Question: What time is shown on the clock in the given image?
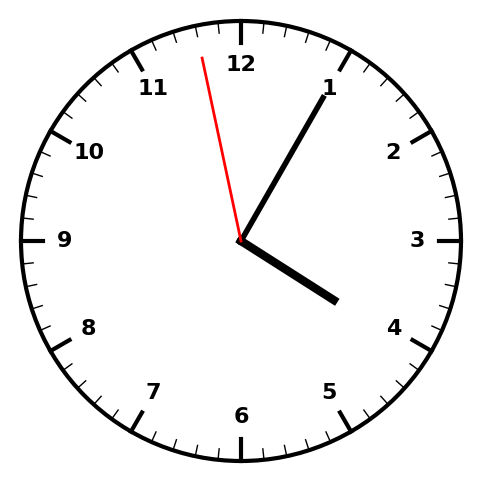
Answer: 04:04:58